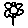
Label: flower